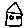
Label: house